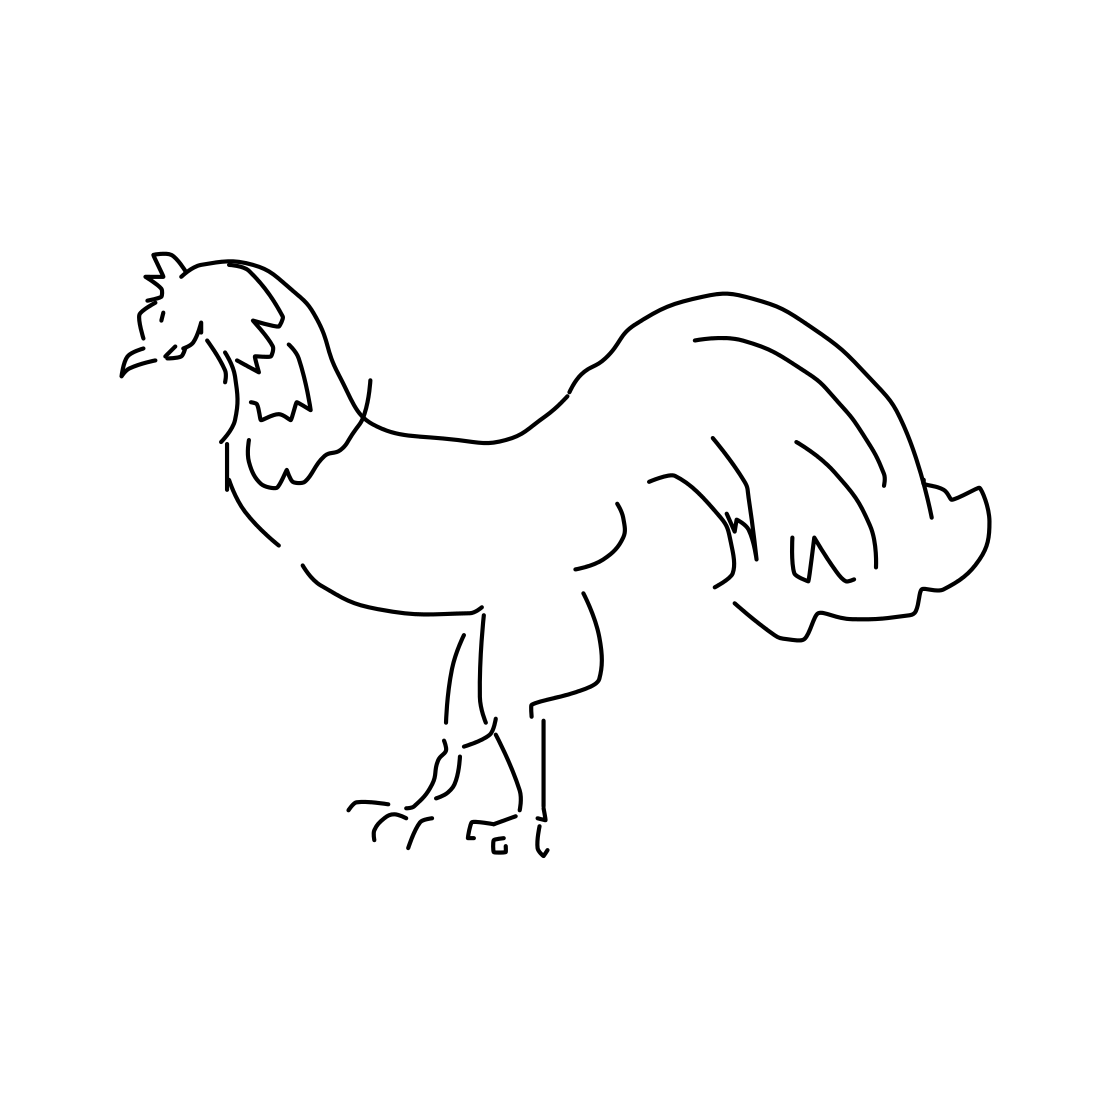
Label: rooster